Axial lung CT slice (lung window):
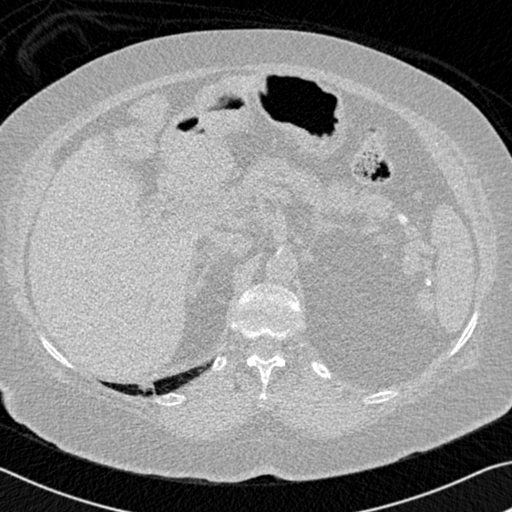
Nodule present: no